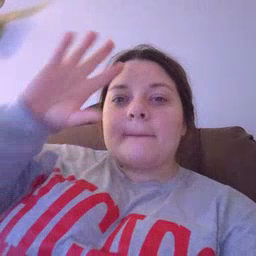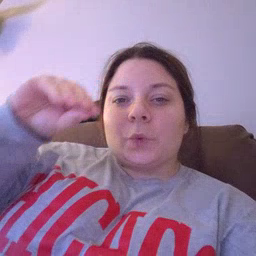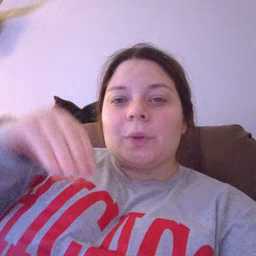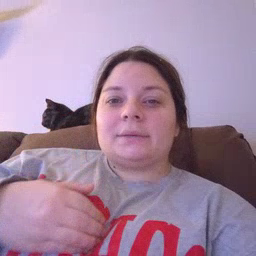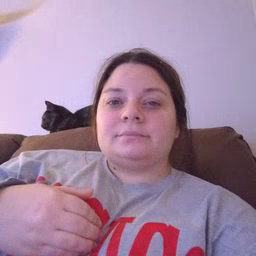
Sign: boy